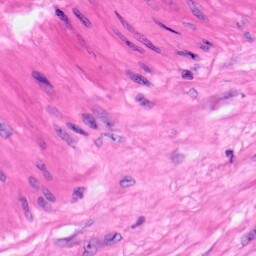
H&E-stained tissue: Pancreatic